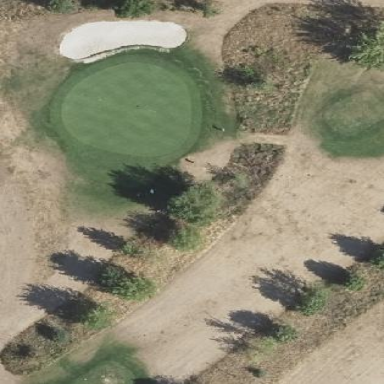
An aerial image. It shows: Rough area in golf course.